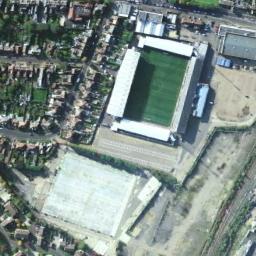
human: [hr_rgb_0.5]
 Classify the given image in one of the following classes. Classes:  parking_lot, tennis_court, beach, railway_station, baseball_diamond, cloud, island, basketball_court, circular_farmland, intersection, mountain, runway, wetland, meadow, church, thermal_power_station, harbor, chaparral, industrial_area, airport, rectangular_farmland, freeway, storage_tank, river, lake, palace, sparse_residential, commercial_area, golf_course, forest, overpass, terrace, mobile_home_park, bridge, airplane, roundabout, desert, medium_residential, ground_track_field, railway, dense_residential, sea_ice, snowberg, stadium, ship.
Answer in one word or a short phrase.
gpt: stadium